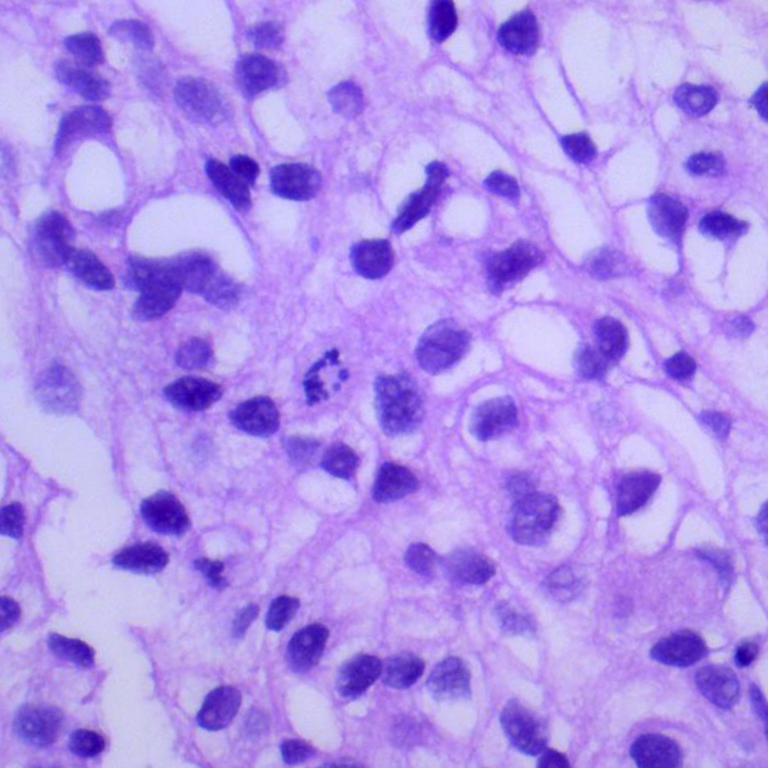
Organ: lung
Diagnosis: squamous carcinomas